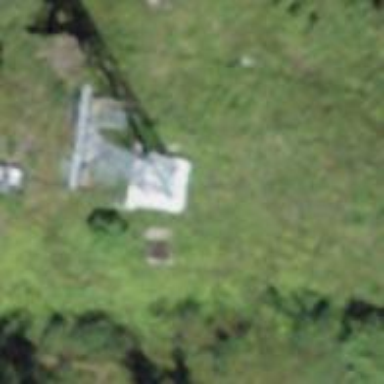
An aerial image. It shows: Pylon for aerialway.